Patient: sex M, age 47
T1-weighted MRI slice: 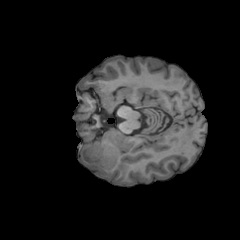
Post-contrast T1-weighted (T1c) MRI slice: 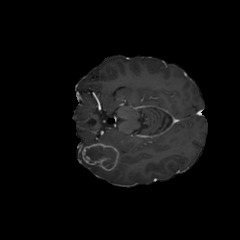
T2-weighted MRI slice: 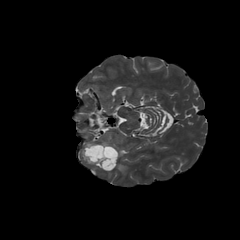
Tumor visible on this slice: yes
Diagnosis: Glioblastoma, IDH-wildtype
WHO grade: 4